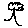
Label: tree